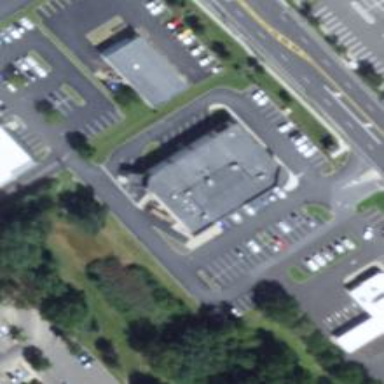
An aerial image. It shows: Building that is pharmacy providing healthcare services.